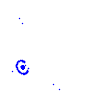
Particle: pion